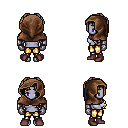
a pixel art fantasy rpg character, female body template, dark elf, purple skin, steel arm armor, gold greaves, white blonde princess hairstyle, cloth hood, metal gloves, maroon shoes, four views (front, back, left, right), 2x2 character sprite sheet, small pixel art, hard edges, no anti-aliasing